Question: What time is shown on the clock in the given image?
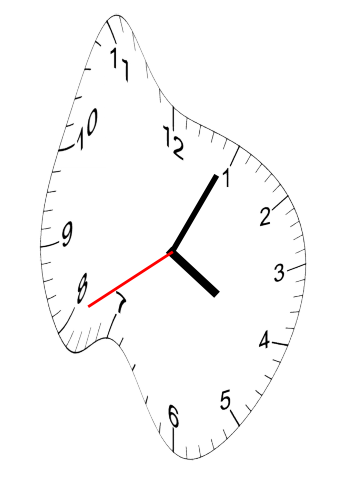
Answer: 04:04:40